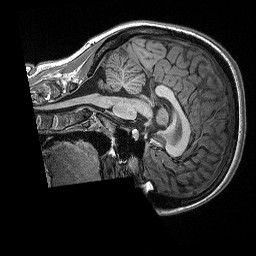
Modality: T1w
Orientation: sagittal
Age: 20
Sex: female
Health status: healthy
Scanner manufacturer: siemens
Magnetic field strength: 3 T
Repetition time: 2.3 s
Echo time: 0.00298 s